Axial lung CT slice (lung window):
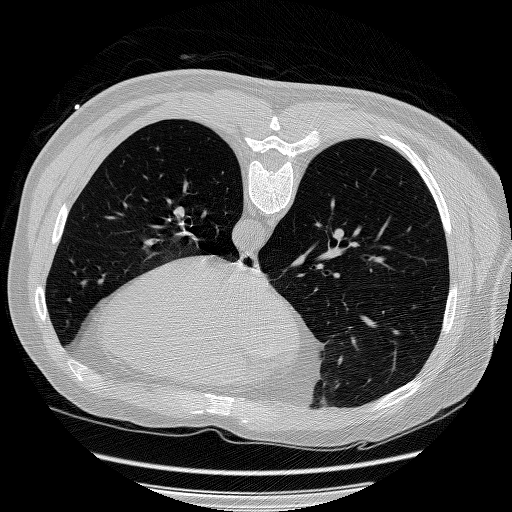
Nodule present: no